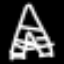
Label: The Eiffel Tower